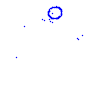
Particle: proton